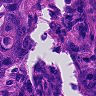
Metastatic tissue present: yes